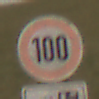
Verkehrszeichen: Geschwindigkeit100
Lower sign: Entfernungsangaben1
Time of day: SunriseSunset
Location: Outdoor (Nature)
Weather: PartlyCloudy
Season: NotSpecified
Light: Natural